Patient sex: M
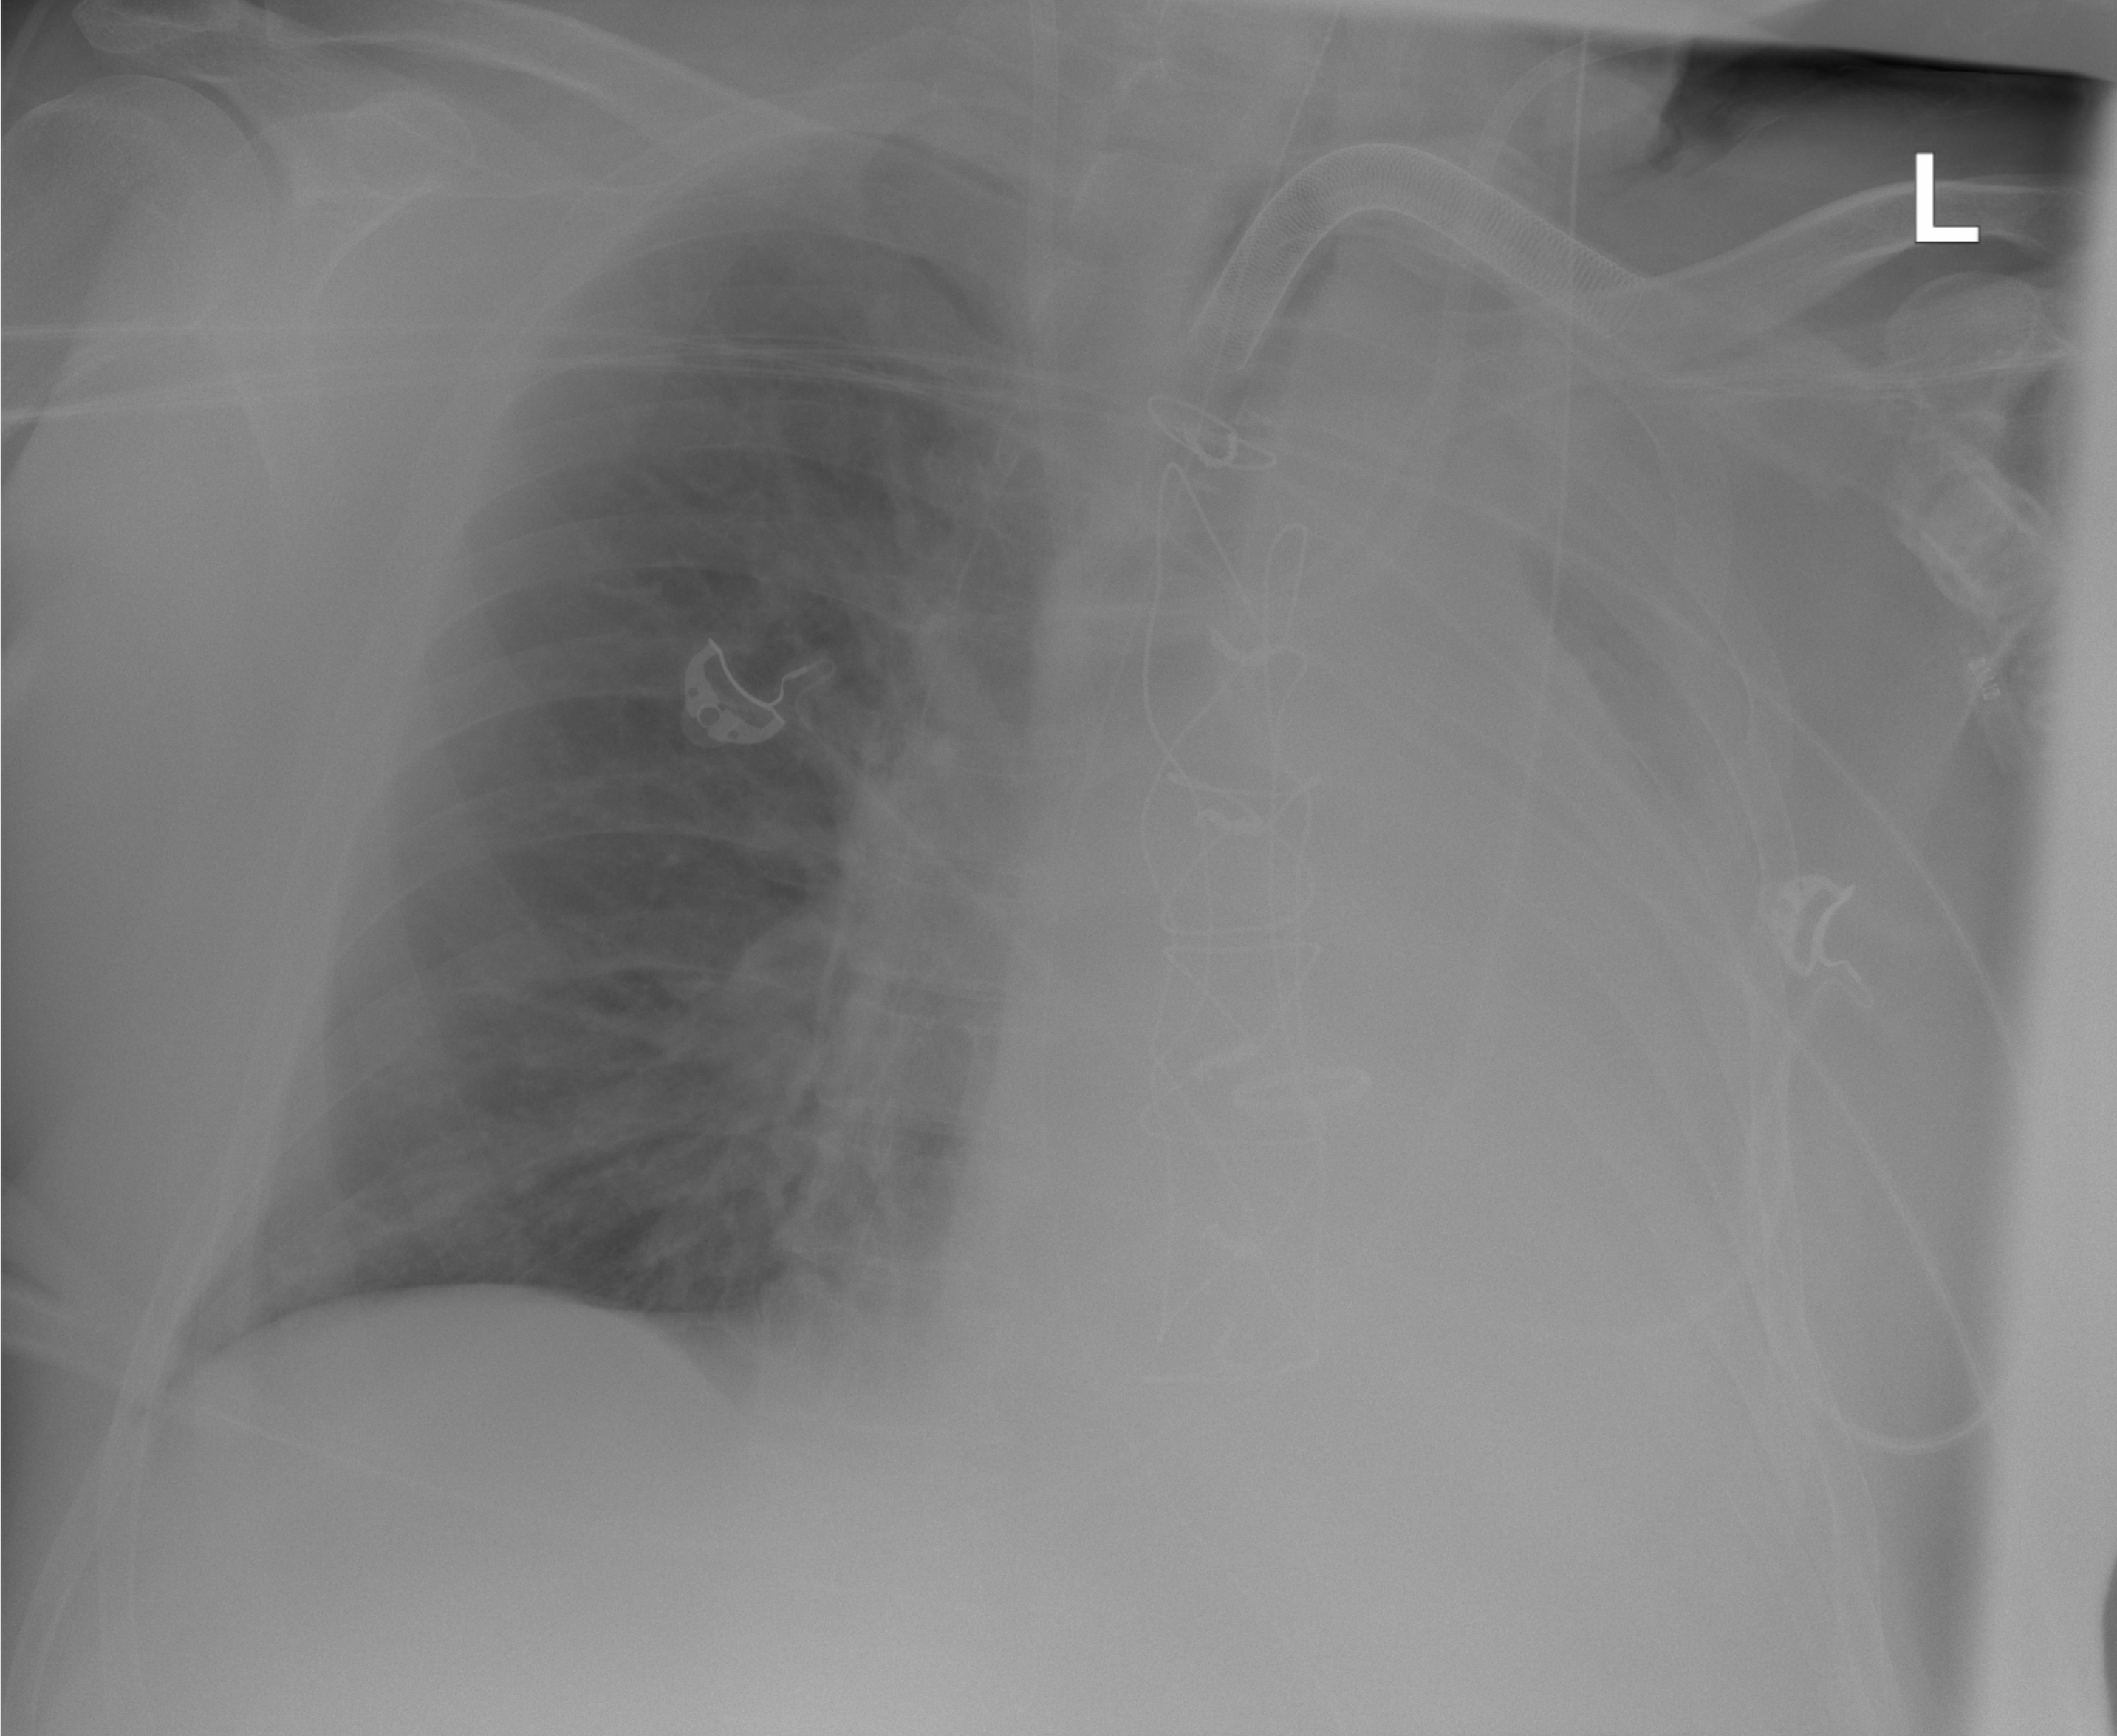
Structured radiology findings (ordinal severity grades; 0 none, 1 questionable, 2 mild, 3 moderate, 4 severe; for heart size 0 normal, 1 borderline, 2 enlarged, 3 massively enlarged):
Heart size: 2
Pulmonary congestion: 0
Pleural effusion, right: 0
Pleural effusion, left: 3
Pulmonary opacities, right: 0
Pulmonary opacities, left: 0
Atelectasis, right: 0
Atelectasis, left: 2